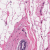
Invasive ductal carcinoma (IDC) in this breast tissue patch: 0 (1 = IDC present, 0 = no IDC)